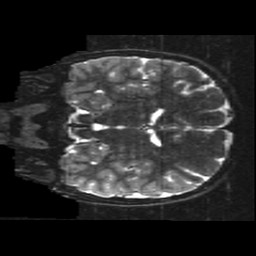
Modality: T2w
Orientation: coronal
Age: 11
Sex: male
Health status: ill
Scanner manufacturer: ge
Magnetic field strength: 3 T
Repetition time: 7.5 s
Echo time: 0.1015 s